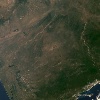
Label: land